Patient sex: M
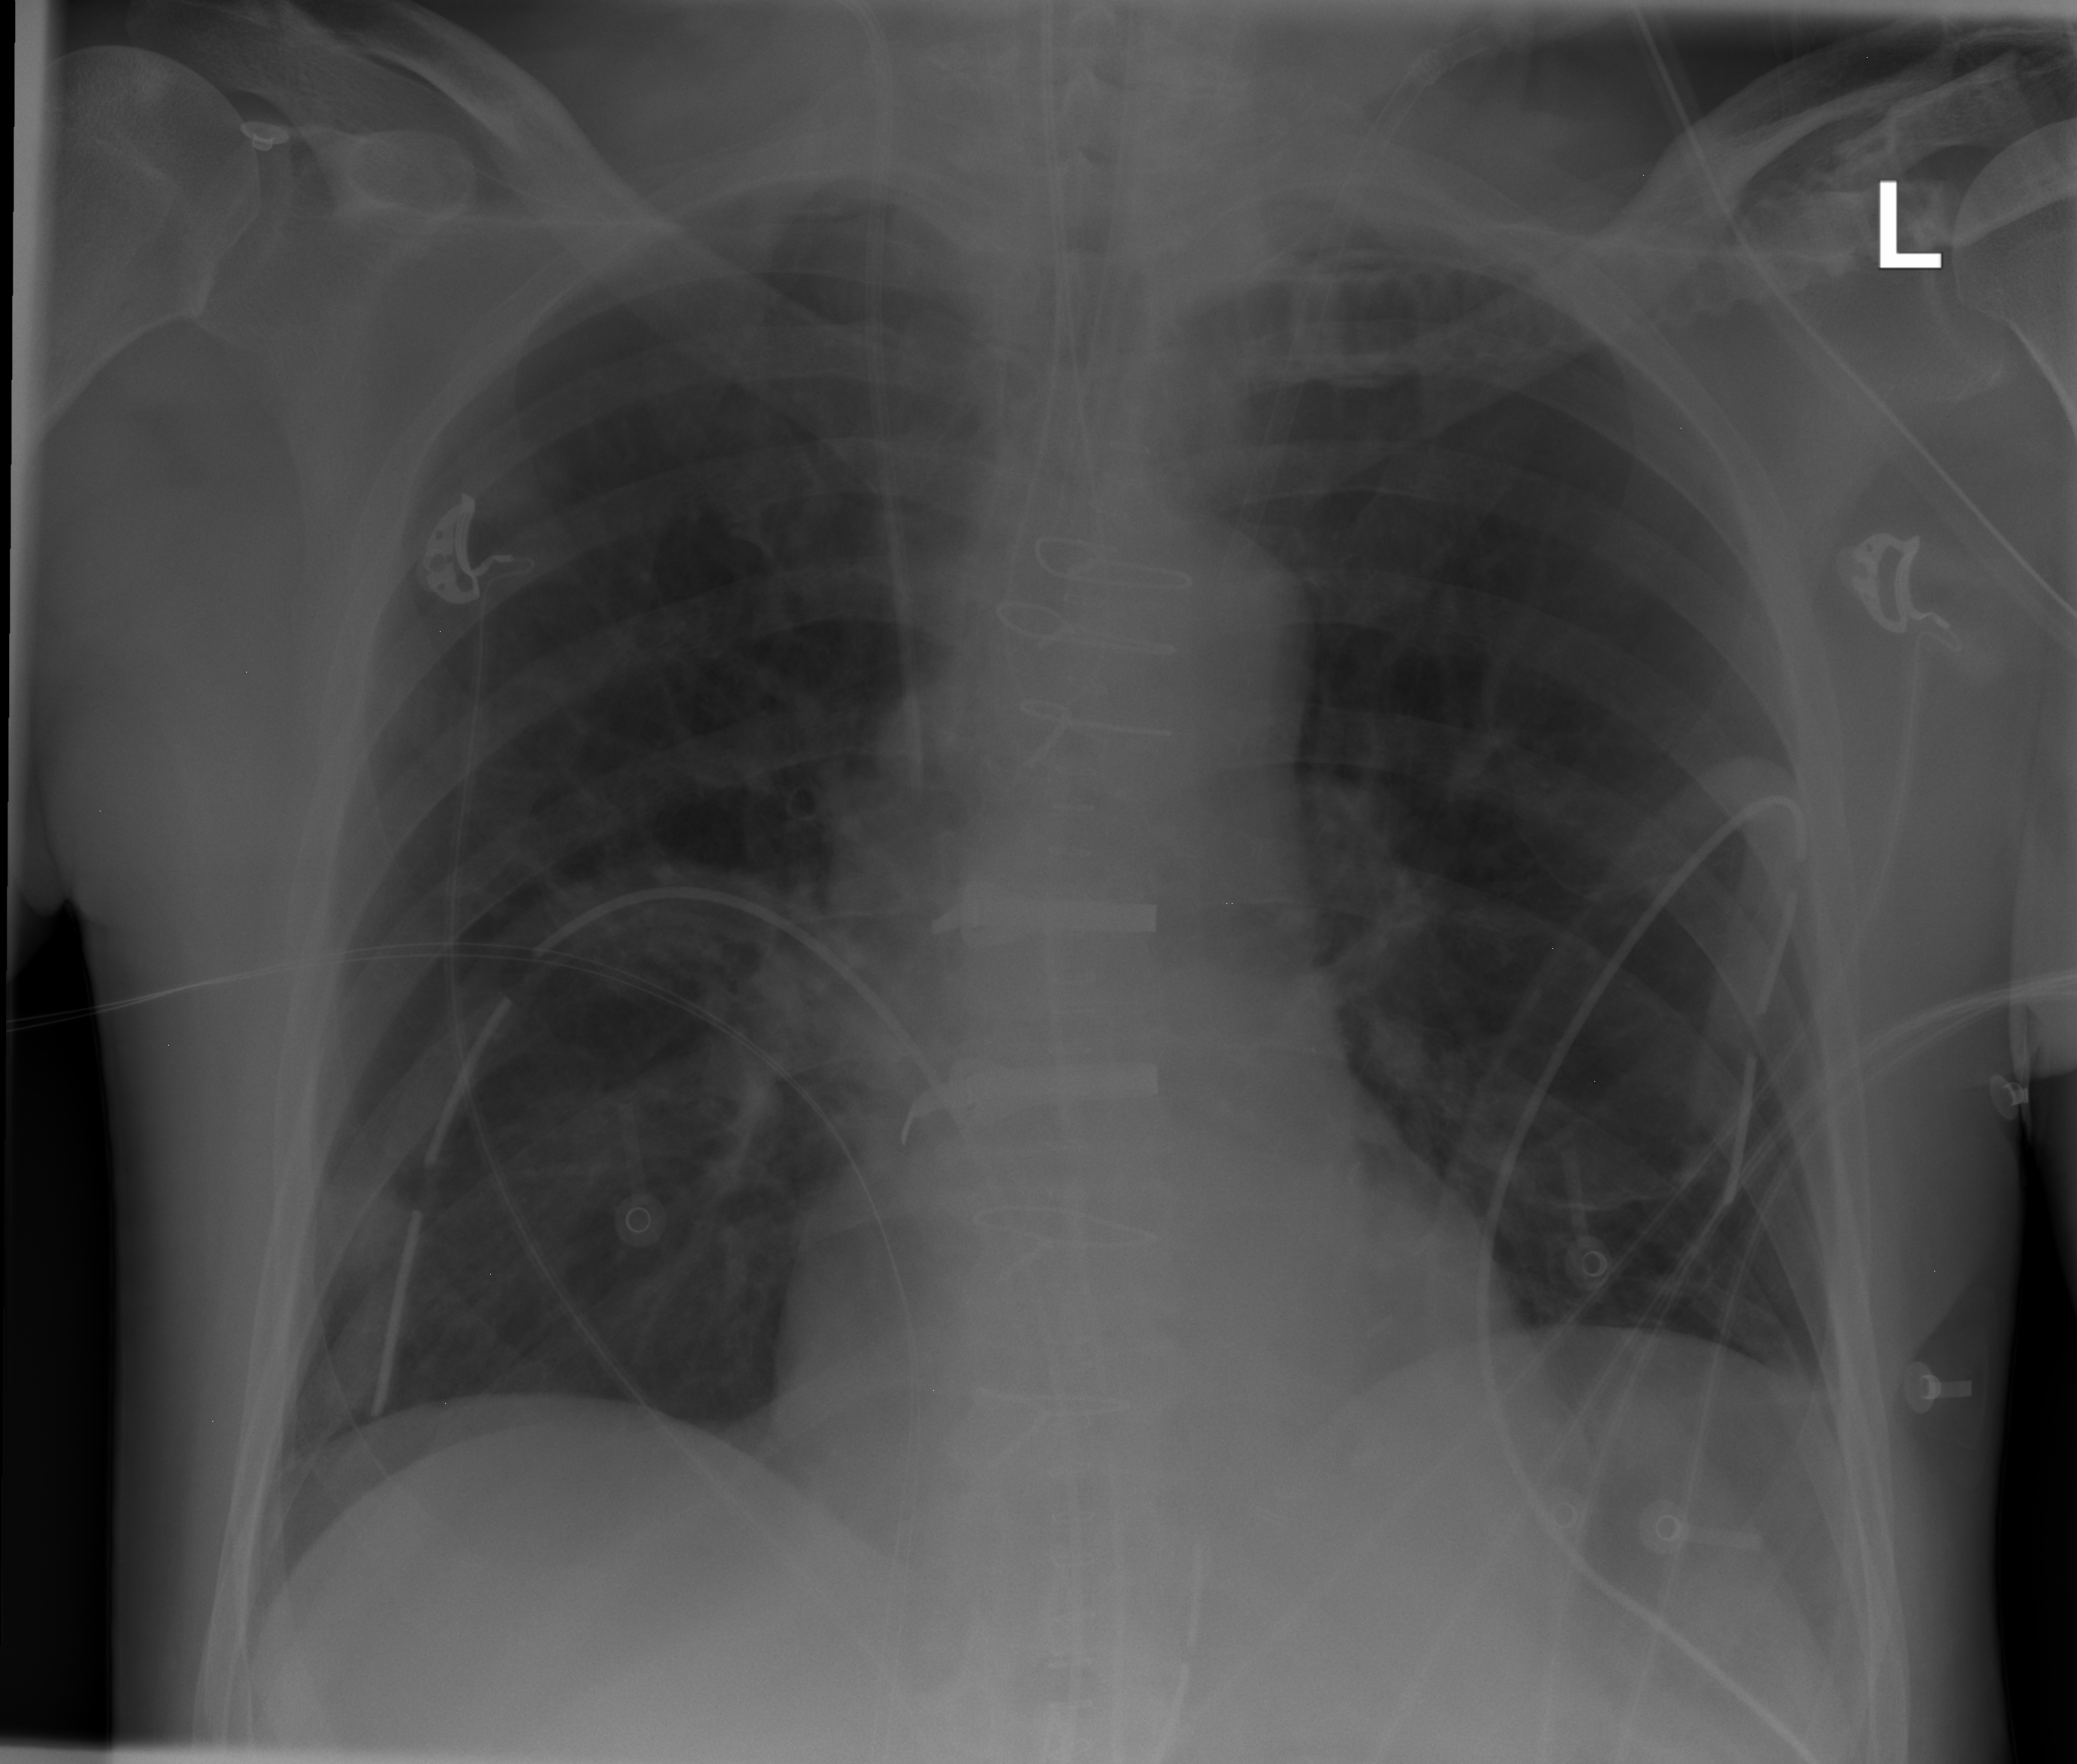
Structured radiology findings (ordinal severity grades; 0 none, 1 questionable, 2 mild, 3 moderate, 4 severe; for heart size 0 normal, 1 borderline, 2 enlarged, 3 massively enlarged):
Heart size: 0
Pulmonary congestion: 0
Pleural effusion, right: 0
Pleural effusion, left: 0
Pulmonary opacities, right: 2
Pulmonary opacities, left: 0
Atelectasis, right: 0
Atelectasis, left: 2